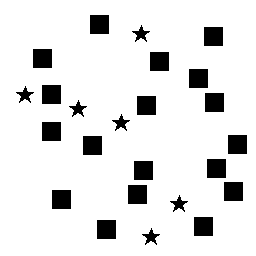
Squares: 18
Triangles: 0
Stars: 6
Total shapes: 24